Interaction volume radius: 10 \u00c5
Interaction volume height: 10 \u00c5
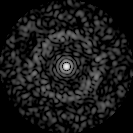
Disorder parameter: 0.8484